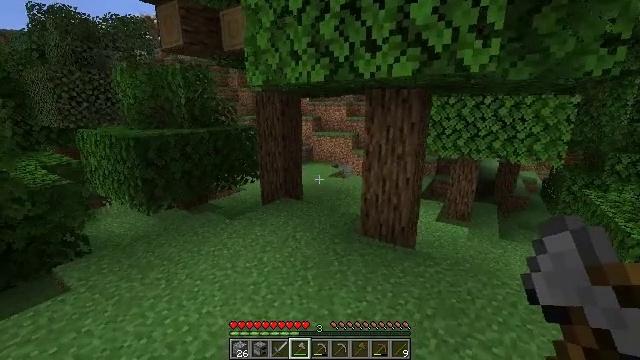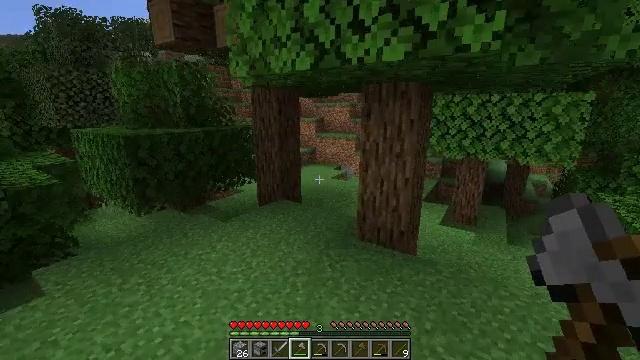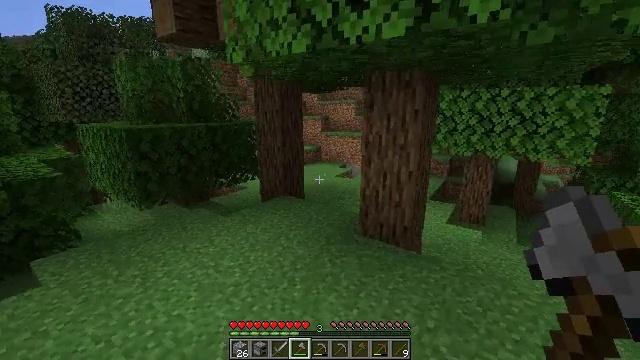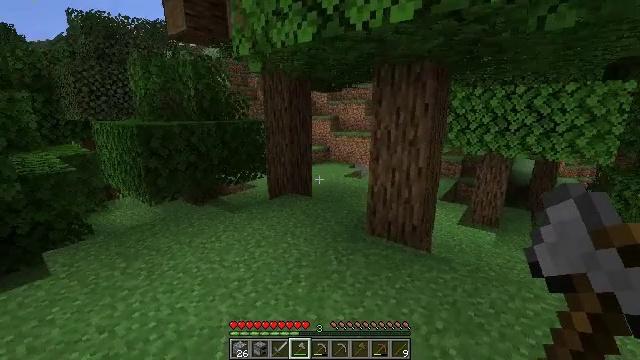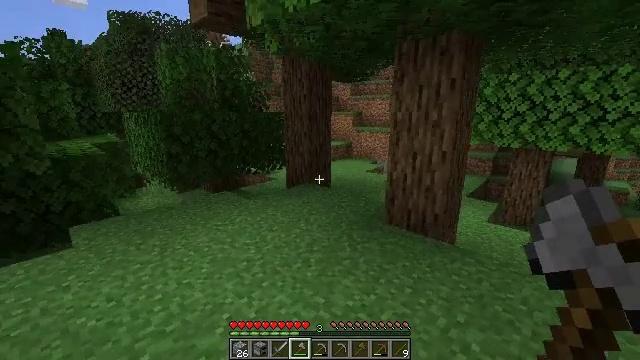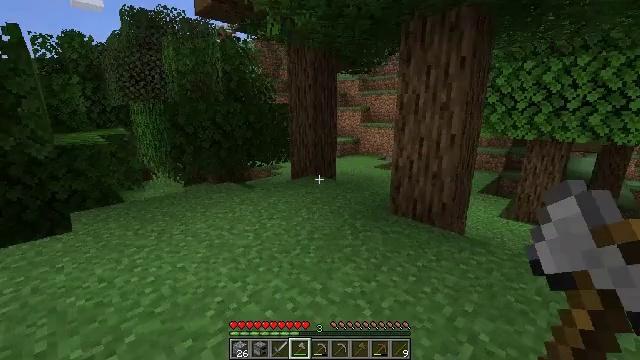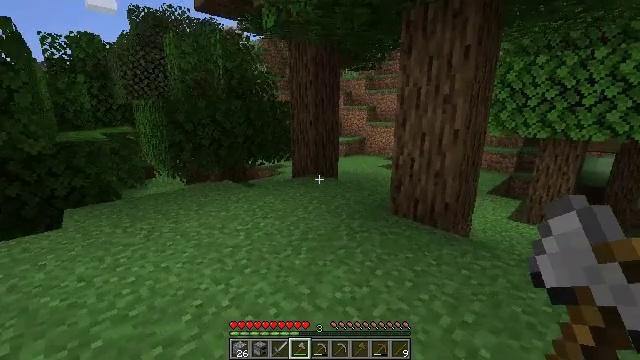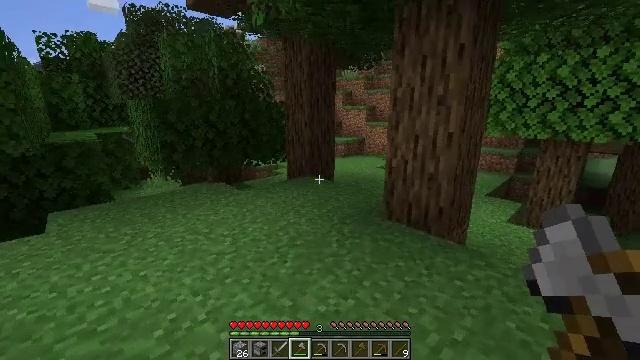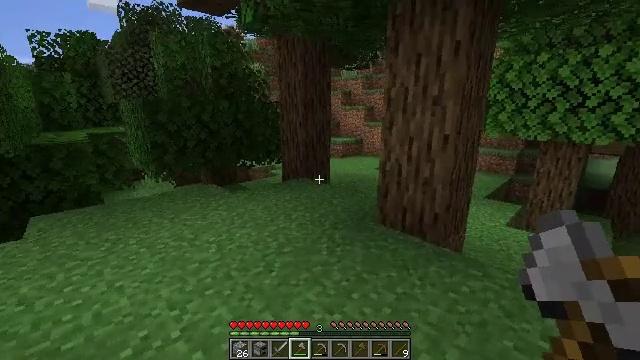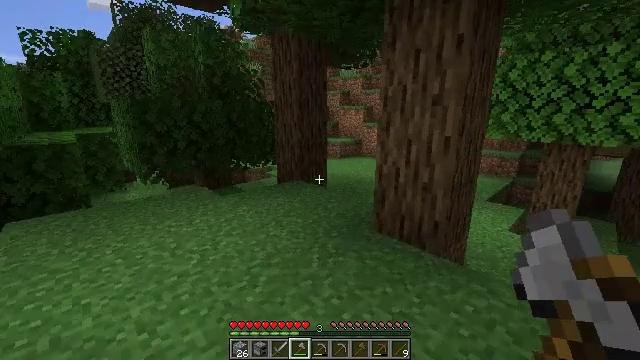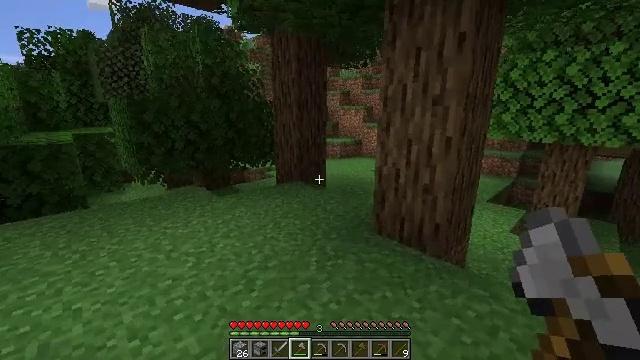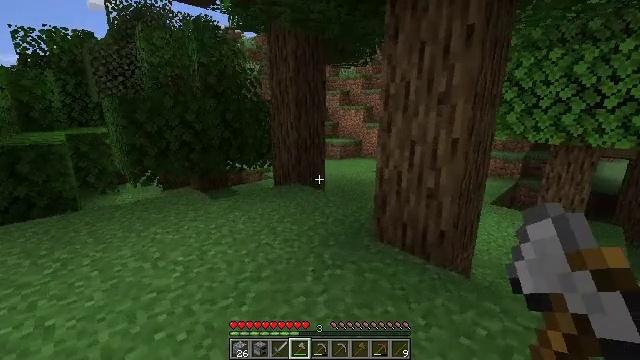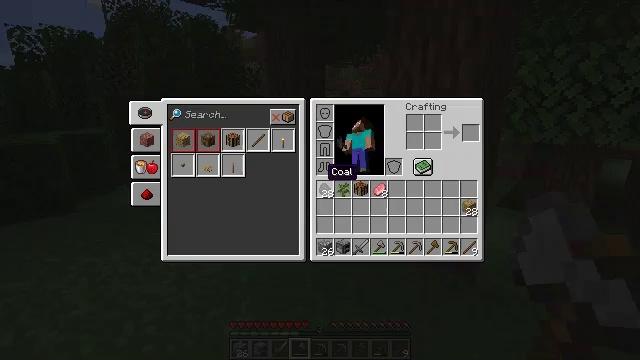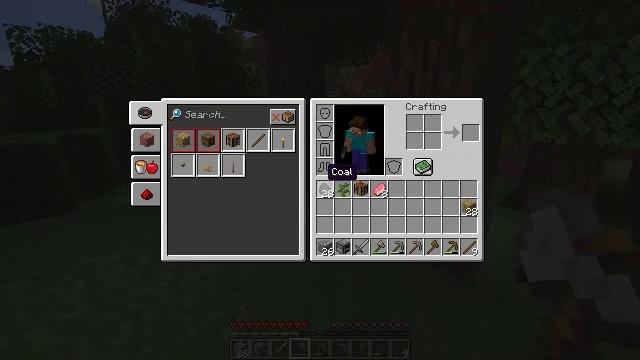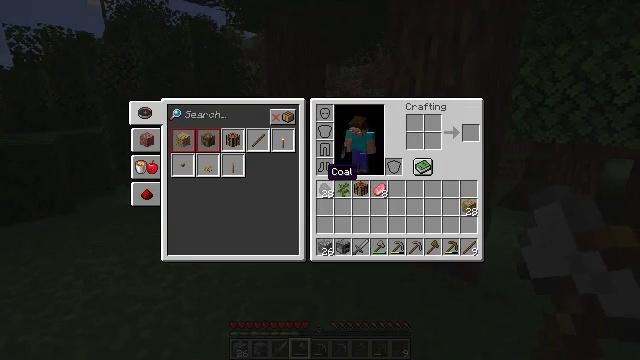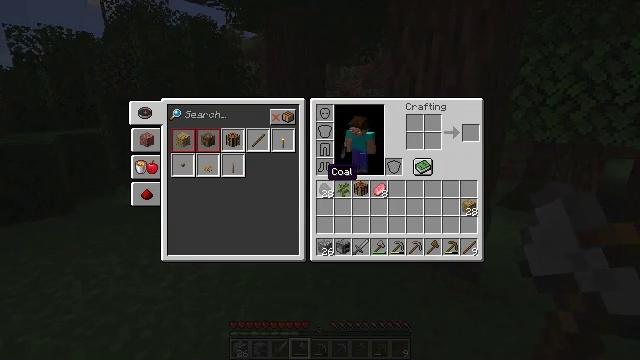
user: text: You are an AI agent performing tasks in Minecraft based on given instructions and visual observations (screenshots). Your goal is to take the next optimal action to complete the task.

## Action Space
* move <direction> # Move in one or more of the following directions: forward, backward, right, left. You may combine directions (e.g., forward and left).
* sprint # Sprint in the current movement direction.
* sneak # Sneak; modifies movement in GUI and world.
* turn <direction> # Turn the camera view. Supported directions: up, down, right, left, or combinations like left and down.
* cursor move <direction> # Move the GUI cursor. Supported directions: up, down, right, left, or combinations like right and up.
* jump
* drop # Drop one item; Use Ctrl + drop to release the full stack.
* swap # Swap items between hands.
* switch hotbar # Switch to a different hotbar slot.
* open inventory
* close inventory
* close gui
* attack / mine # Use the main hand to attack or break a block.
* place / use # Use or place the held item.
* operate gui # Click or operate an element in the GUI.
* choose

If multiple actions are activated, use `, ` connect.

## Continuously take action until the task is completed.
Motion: motion action
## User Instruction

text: Hunt a salmon.
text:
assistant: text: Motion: move forward and move right, turn left
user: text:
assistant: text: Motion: move forward and move right, turn left
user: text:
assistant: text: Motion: move forward and move right, turn left
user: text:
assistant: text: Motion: move forward and move right, turn left
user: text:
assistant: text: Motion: move forward and move right, turn left
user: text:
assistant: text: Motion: move forward and move right, turn left
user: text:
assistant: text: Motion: move forward and move right
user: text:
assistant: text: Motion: move forward
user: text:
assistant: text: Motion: move forward
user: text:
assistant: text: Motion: move forward
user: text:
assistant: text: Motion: no_op
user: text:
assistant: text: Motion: open inventory
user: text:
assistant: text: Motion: open inventory
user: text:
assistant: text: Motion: open inventory
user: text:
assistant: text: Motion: open inventory
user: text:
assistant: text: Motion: no_op
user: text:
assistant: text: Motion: no_op
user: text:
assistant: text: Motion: cursor move right
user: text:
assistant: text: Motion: cursor move right
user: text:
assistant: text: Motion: cursor move right
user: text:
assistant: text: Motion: cursor move right
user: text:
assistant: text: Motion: no_op
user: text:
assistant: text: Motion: no_op
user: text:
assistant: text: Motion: no_op
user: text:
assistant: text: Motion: no_op
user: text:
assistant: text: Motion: no_op
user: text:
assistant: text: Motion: no_op
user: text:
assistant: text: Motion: no_op
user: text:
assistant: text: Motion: no_op
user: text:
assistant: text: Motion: no_op